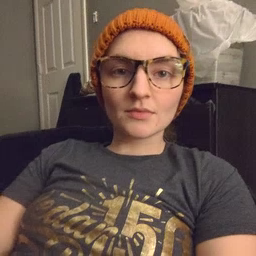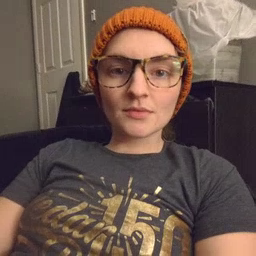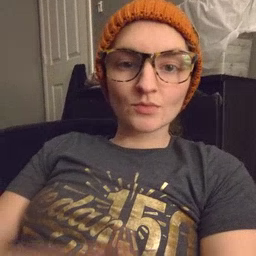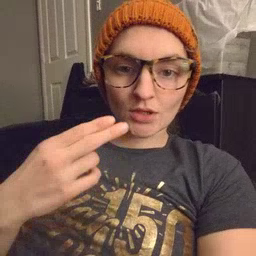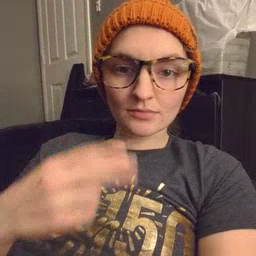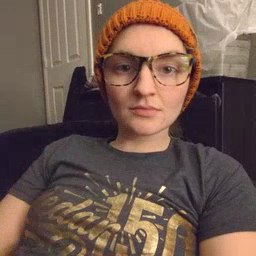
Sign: scissors